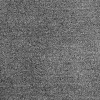
Atmospheric dust classification: dusty